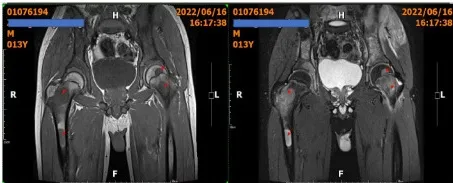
Patient's pre- and post-treatment imaging data. (A) Preoperative hip MRI shows multiple tumors in both femora, with prolonged T1 and T2 signals and high T2-weighted fat-suppressed signals. The arrows indicate the tumor lesions.
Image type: radiology (mri)